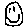
Label: smiley face